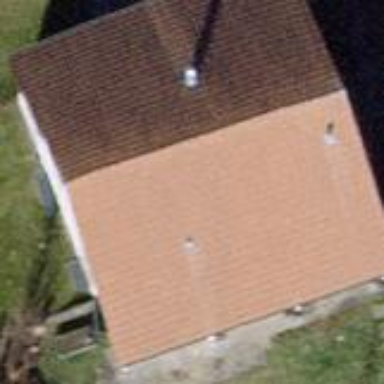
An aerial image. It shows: Gabled roof house.